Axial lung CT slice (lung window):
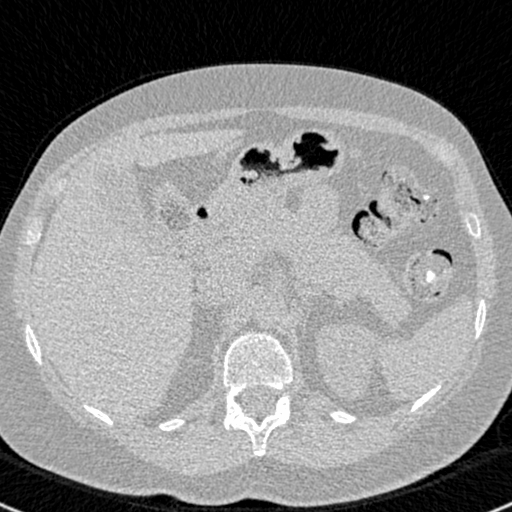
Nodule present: no